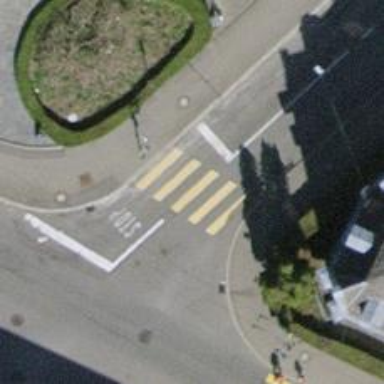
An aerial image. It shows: Crossing with zebra markings controlled by traffic signals.